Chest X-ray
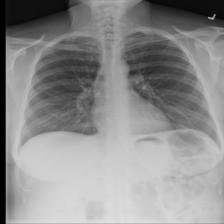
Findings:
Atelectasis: negative
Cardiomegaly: negative
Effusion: negative
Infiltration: negative
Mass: negative
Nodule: negative
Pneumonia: negative
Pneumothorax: negative
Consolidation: negative
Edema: negative
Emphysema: negative
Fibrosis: negative
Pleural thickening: negative
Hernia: negative